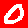
Digit: 0